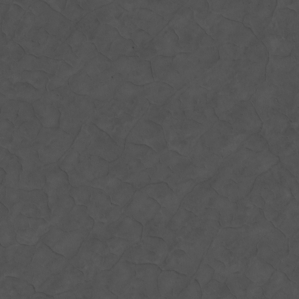
Label: non_frost